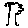
Label: tree